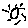
Label: sun